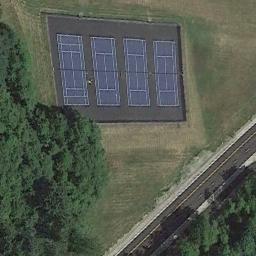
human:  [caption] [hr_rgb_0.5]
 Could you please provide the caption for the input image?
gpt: Next to the tennis court on the lawn are roads and woods .

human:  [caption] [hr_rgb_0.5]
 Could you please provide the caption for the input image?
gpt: There is a road beside the tennis courts .

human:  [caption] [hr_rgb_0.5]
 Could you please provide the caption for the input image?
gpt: There are two blue and green tennis courts in the lower left nook .

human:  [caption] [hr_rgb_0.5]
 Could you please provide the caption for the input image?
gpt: The tennis court is on the grass next to some trees .

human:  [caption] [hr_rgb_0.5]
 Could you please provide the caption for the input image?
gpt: The tennis courts are on a green meadow beside some green trees .